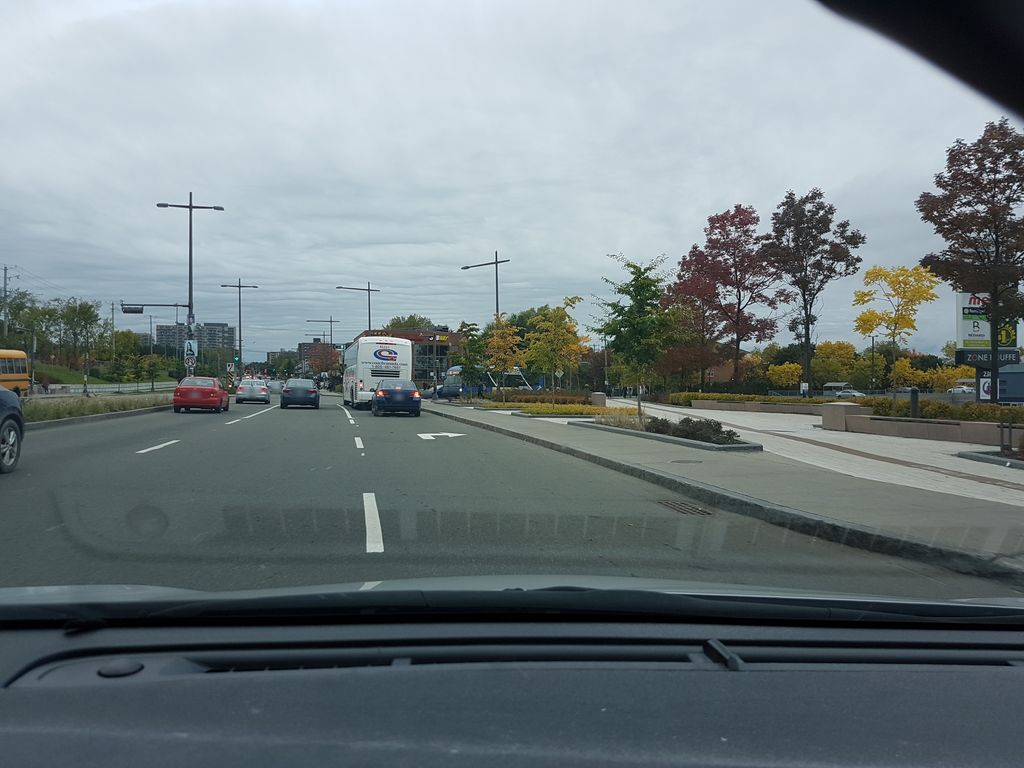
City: quebec_city